RGB frame:
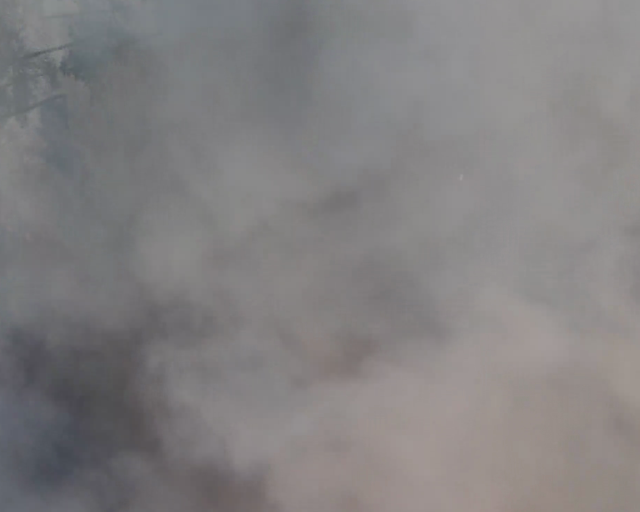
Thermal frame:
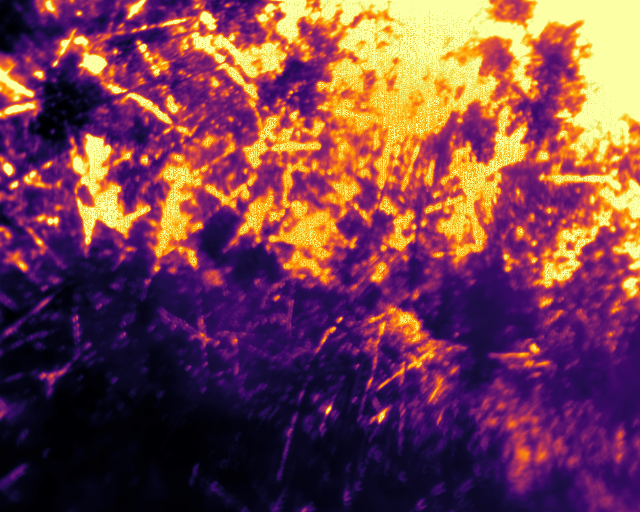
Captured: 2026-02-27 02:39:38
Pixels at or above 80 °C: 171005 (fraction of frame: 0.5219)